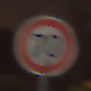
Verkehrszeichen: Geschwindigkeit70
Umgebung: Outdoor, Suburban
Tageszeit: Night
Wetter: Clear
Licht: Artificial
Jahreszeit: NotSpecified
Kontrast: HighContrast